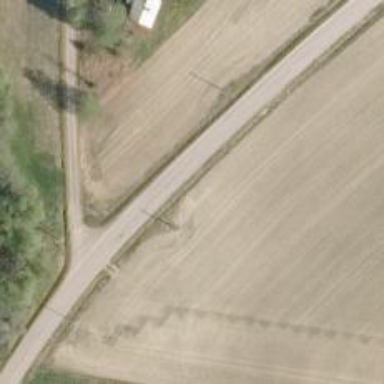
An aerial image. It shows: Power pole.